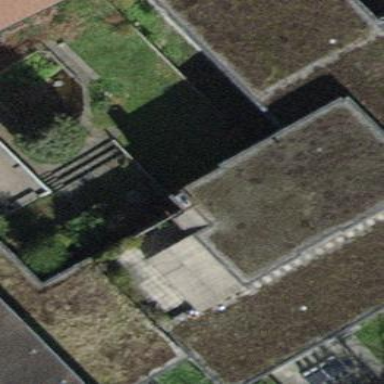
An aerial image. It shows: School building.